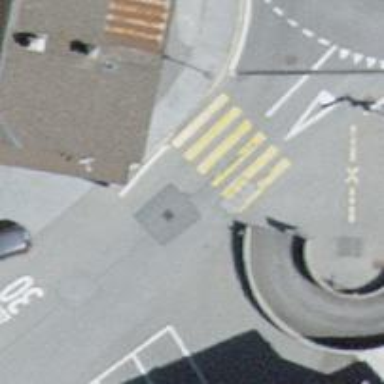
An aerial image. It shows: Uncontrolled zebra crossing on the road.